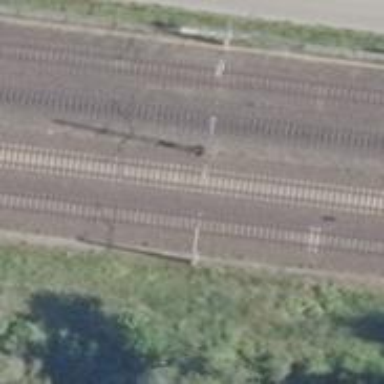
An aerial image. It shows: Railway milestone with catenary mast.